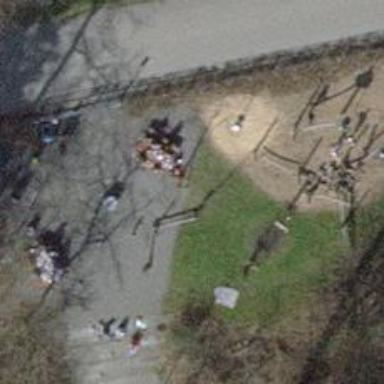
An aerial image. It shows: Playground area for leisure activities on the land.